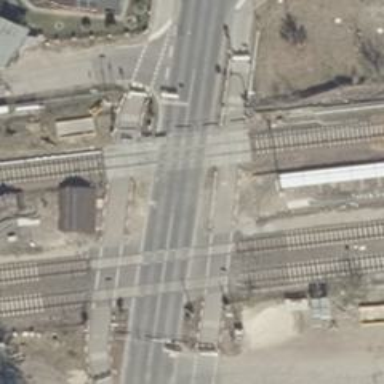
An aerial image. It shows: Railway crossing with full barriers and lights.